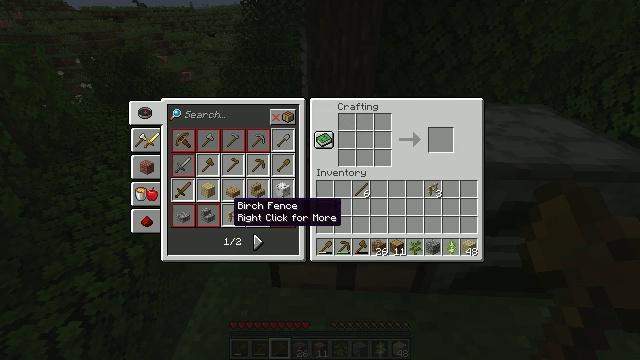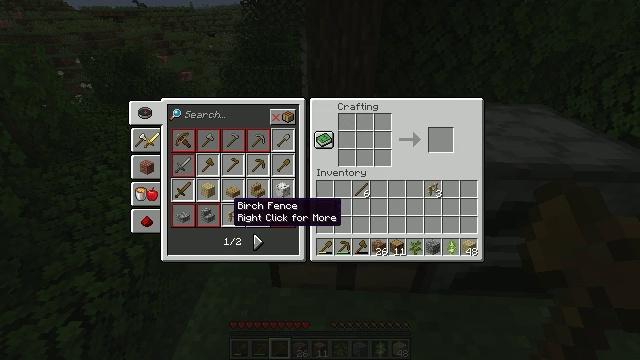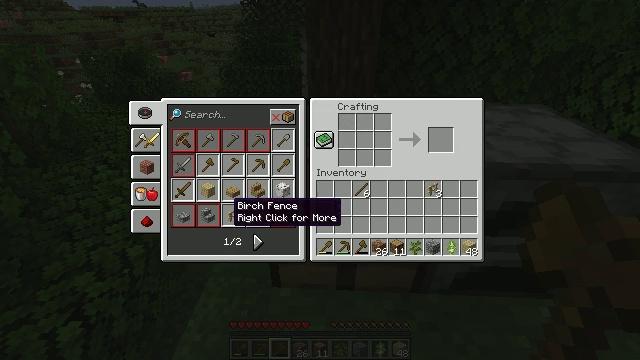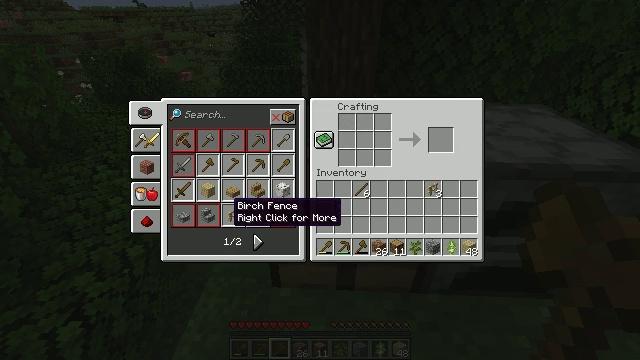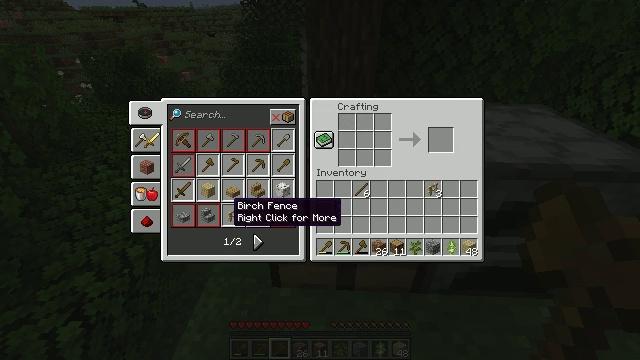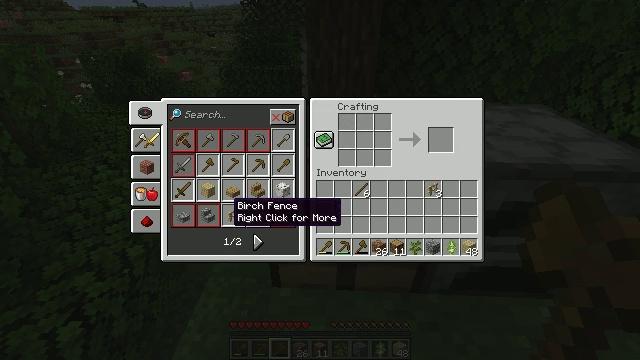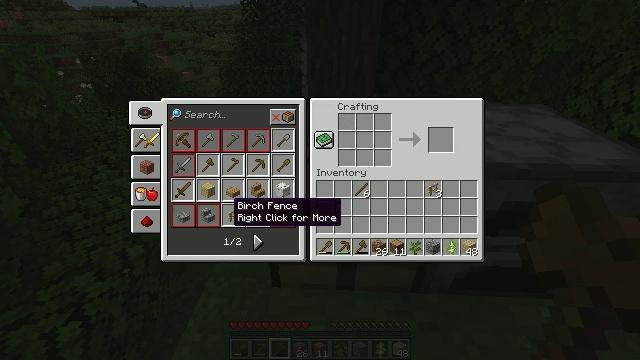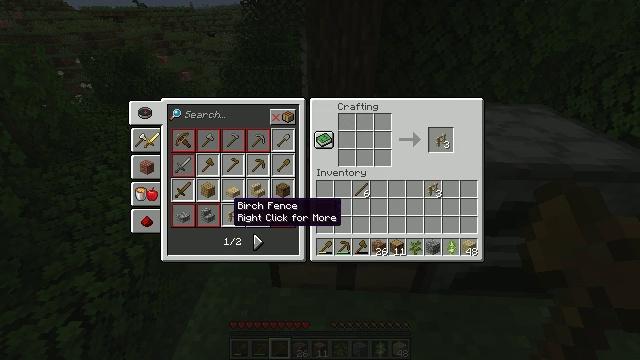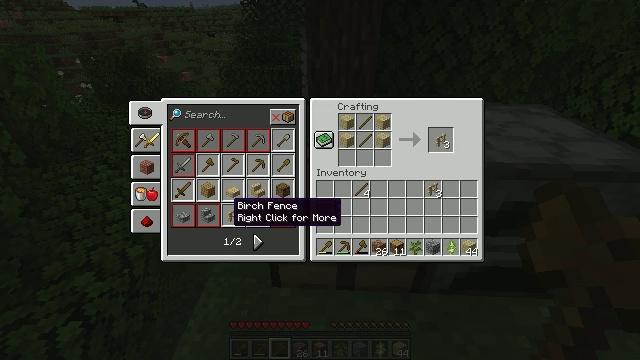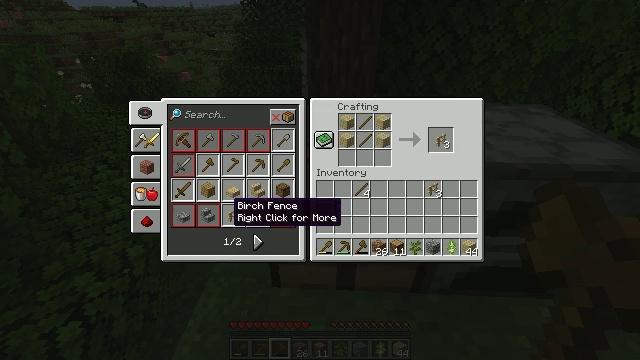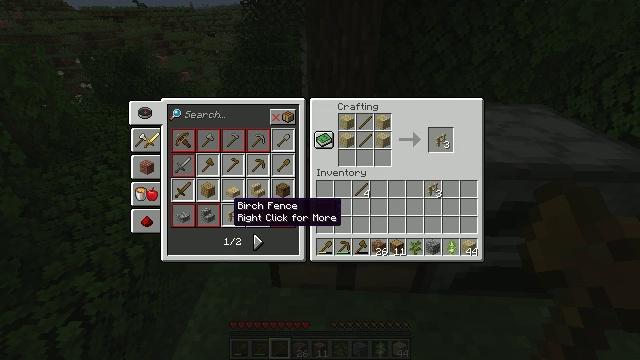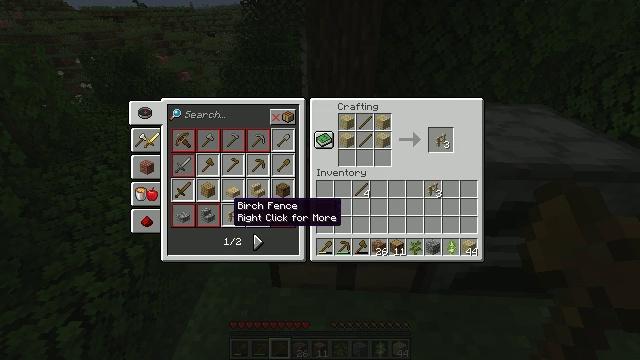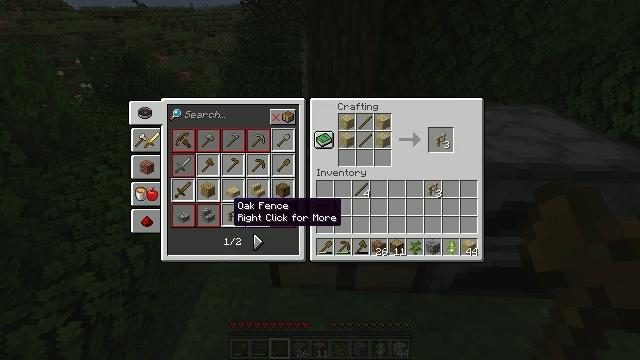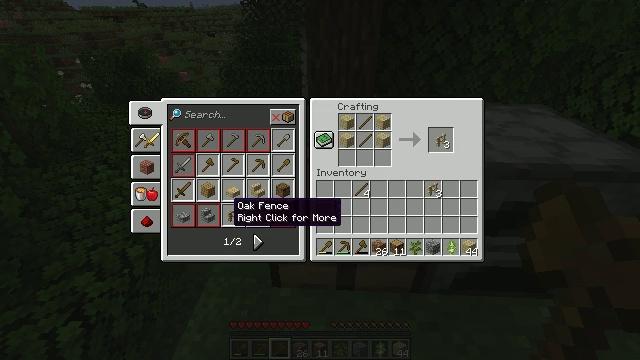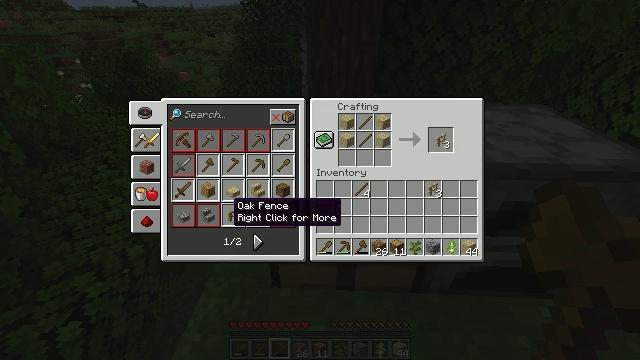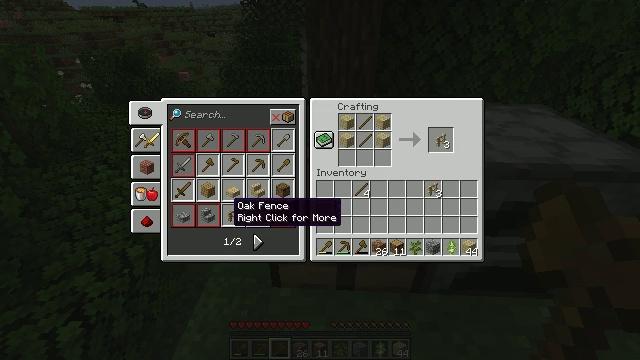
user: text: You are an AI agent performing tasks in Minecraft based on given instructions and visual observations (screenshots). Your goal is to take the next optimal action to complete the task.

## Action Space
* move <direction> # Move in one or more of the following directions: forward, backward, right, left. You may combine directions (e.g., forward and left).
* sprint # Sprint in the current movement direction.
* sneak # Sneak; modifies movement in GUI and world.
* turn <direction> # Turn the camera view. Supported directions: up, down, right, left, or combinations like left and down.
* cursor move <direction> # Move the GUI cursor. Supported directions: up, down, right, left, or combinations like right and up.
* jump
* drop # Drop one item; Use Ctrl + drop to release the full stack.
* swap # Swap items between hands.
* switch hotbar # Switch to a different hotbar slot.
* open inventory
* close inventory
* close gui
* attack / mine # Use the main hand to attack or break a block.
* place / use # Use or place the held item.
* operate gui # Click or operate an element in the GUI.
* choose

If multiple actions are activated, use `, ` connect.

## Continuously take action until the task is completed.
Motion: motion action
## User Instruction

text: Craft a birch fence by organizing birch planks and sticks in the crafting grid.
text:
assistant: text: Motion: no_op
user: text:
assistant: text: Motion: operate gui
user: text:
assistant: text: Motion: operate gui
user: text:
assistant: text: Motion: operate gui
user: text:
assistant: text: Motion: no_op
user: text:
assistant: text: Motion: no_op
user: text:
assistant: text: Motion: no_op
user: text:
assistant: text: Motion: no_op
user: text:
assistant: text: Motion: no_op
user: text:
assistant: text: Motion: no_op
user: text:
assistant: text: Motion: no_op
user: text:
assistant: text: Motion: no_op
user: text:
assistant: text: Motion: no_op
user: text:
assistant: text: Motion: no_op
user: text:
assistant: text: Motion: no_op
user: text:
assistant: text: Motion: no_op
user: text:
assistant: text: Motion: no_op
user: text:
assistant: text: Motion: no_op
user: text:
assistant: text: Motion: no_op
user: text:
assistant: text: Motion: no_op
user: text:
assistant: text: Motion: no_op
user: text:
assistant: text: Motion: no_op
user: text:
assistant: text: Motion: no_op
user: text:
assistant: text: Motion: no_op
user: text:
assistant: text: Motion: no_op
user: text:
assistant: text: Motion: cursor move right and up
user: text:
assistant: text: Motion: cursor move right
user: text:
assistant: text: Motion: no_op
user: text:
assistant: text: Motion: no_op
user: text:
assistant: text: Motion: no_op